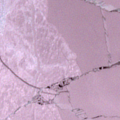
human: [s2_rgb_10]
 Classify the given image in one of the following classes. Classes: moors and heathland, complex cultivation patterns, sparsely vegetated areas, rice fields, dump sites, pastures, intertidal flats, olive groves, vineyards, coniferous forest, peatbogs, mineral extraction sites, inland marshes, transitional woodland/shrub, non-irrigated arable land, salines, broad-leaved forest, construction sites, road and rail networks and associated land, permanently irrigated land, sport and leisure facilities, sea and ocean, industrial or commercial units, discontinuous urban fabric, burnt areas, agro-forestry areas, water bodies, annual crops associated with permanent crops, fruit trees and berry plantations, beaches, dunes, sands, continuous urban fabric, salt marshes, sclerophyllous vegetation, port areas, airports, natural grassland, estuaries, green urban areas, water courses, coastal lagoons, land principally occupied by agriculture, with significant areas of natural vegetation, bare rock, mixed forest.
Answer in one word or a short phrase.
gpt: sea and ocean